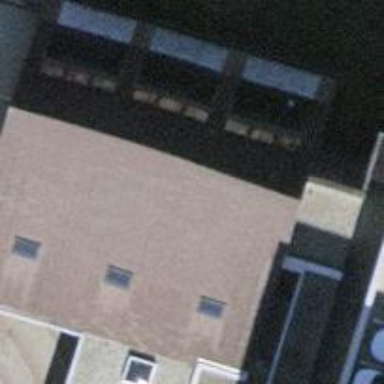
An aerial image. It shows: School building.